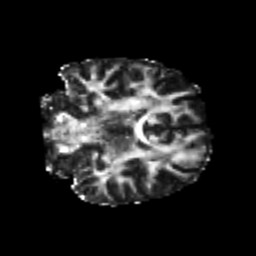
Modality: FA
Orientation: coronal
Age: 24
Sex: female
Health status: healthy
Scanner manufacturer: philips
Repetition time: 7.39 s
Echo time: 0.08599 s